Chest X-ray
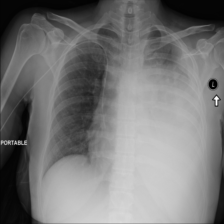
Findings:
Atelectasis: negative
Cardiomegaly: negative
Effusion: positive
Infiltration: negative
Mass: negative
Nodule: negative
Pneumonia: negative
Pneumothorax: negative
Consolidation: negative
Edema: negative
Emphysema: negative
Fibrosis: negative
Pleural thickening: negative
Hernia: negative